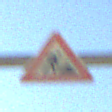
Verkehrszeichen: Arbeitsstelle
Umgebung: Outdoor, Nature
Tageszeit: MorningAfternoon
Wetter: PartlyCloudy
Licht: Natural
Jahreszeit: NotSpecified
Kontrast: HighContrast